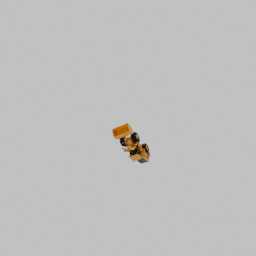
Label: mechanical